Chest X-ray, AP view. Patient: 7 years old, sex M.
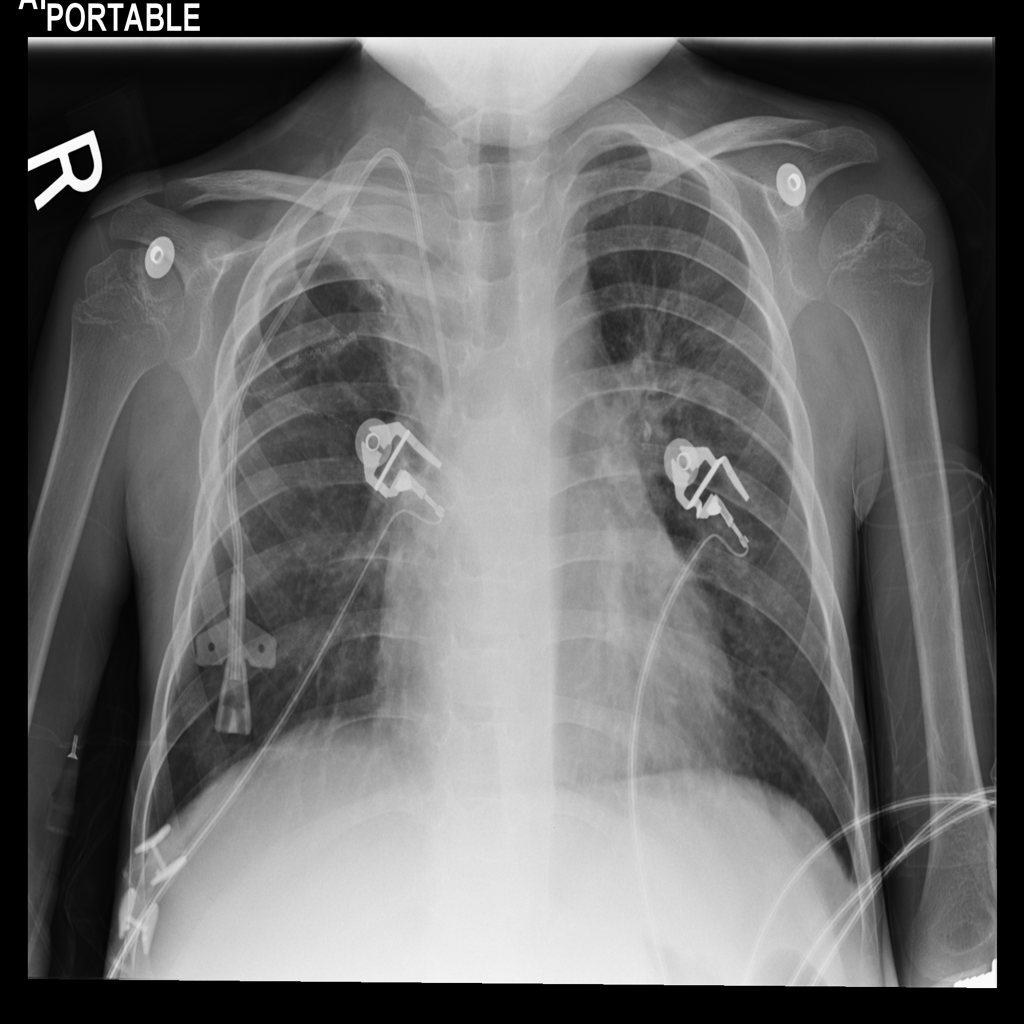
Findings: Infiltration